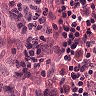
Metastatic tissue present: no